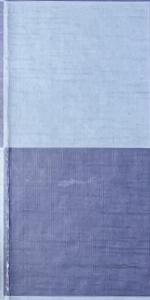
Label: Empty